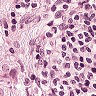
Metastatic tissue present: yes